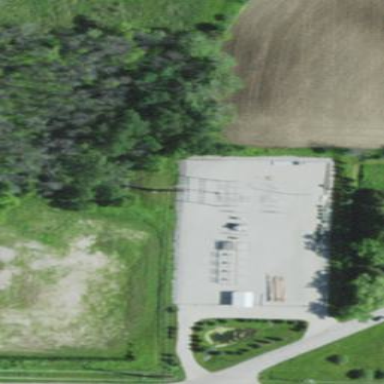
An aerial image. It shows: Minor distribution substation.